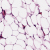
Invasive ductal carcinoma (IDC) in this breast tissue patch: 0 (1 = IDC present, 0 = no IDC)